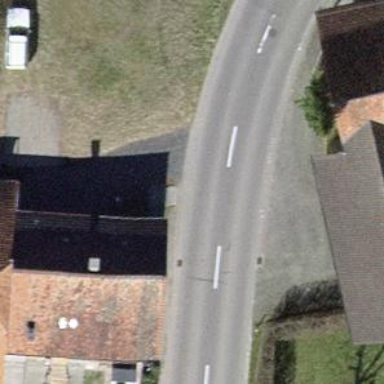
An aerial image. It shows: Part of building.